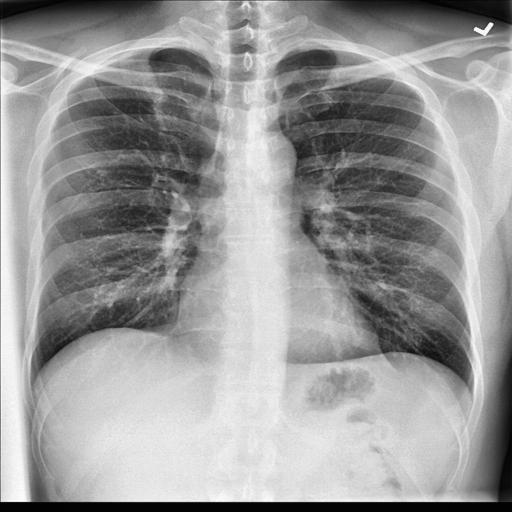
Finding: NORMAL